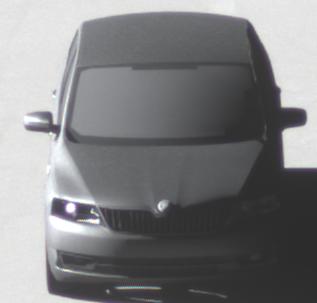
Make: Skoda
Model: Rapid
Detailed model: Rapid 1.2 Active Limousine
Model produced from: 2012/10
Model produced until: 2015/04
Doors: 5
Color: gray
Road condition: dry road
Daytime: morning or afternoon
Contrast: high contrast